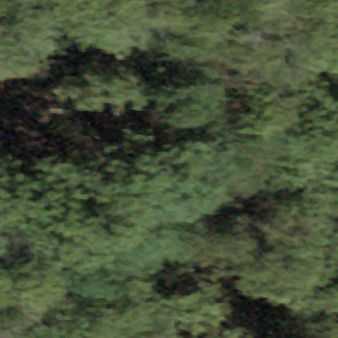
Label: other